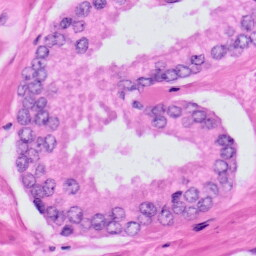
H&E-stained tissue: Prostate